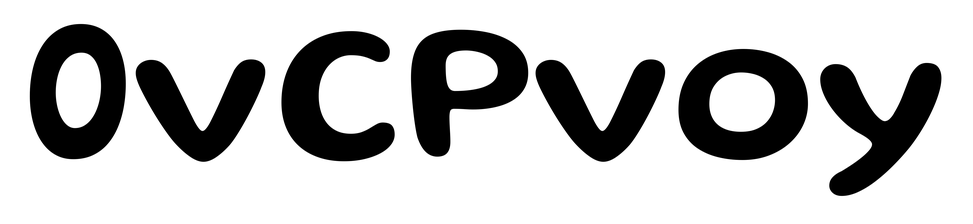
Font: Gluten_Medium